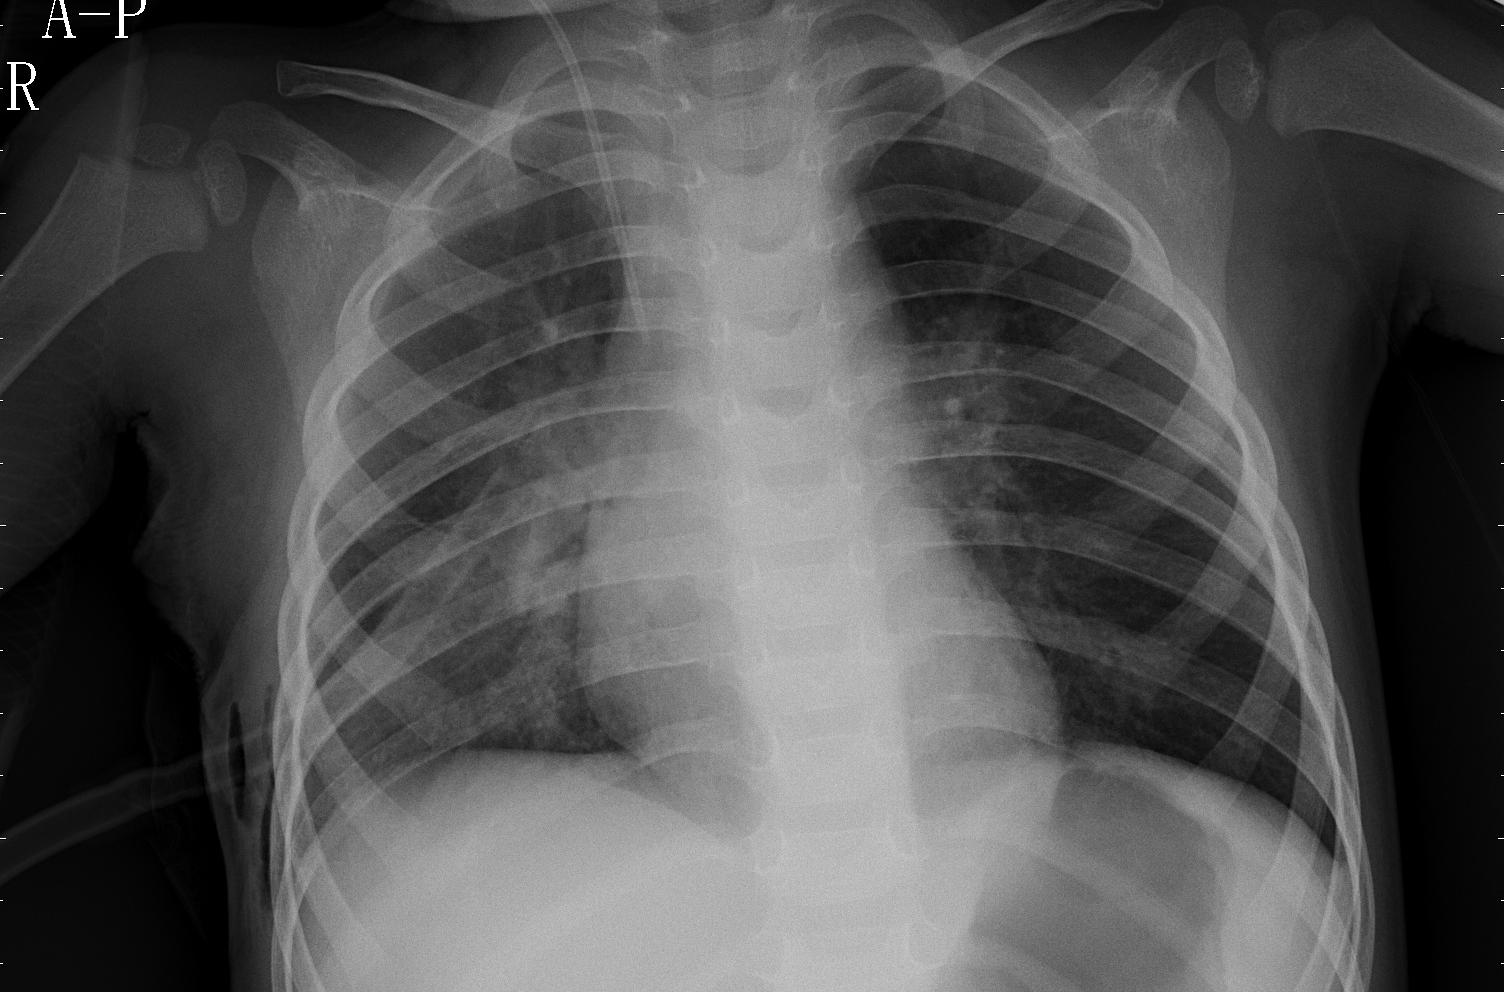
Diagnosis: PNEUMONIA